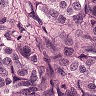
Metastatic tissue present: yes